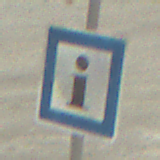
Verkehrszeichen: Informationsstelle
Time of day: MorningAfternoon
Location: Outdoor (Beach)
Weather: PartlyCloudy
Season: NotSpecified
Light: Natural